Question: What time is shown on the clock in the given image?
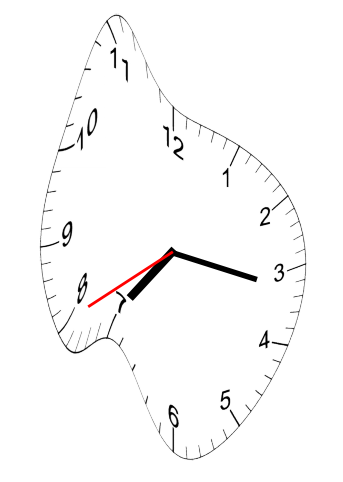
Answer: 07:16:40